Question: I have made a python programm that can open files, for example . If the file exists, everything is fine: I open it with the command
- 'start document.docx'- 'xdg-open document.docx'
Howewer, , for example create a new empty file called 'new.docx' and open it in the default program.
My solution would be to store an empty file of every type I wish to use (an empty docx, an empty odt, an empty png, ...), and if the file that the user asks for doesn't exist, the program makes a copy of the empty file named after the user's input and opens it.
Do you think they might be a solution that would work for both Windows and Ubuntu that wouldn' need to store an empty file for each of the extensions used ?
Edit: I would like to have the same behaviour as what you do when you create a file in the context menu of windows, you can choose a lot of different types of documents

(It's french but you get it)
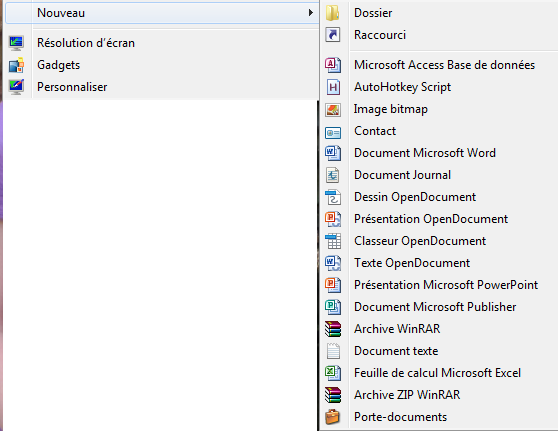
Answer: Your original solution (of using templates for all needed file types) seems to be the standard way of doing things as that is how both Windows and Ubuntu (Nautilus) do things.
Windows uses the Registry and Windows\ShellNew to access existing templates. <URL>
'''
[HKEY_CLASSES_ROOT\.docx\ShellNew]
"FileName"="New Microsoft Word Document.docx"
'''
> With a file with that name in '%windir%\ShellNew'.
As does Ubuntu (Nautilus) but with the ~/Templates/ directory. <URL>
So it seems like your most robust solution is just to stick with what you were doing originally.